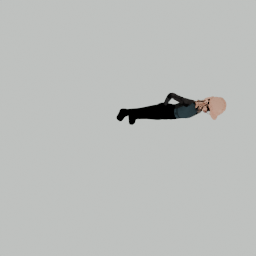
Label: people